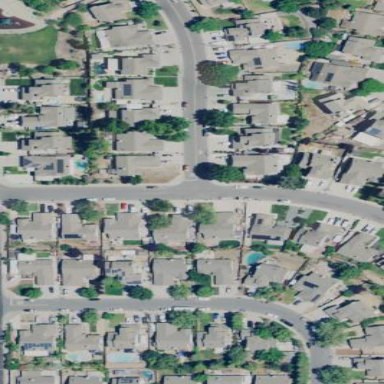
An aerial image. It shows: Residential area composed of single-family homes.